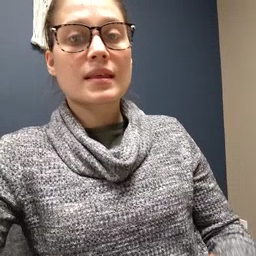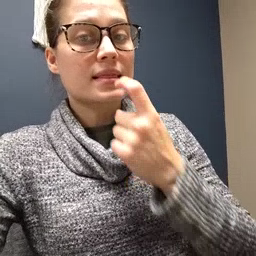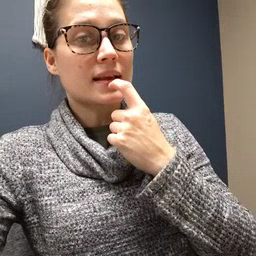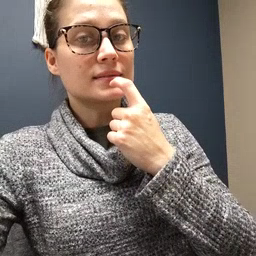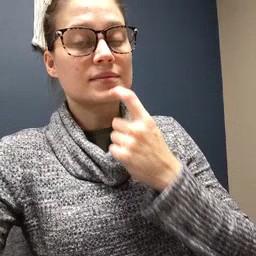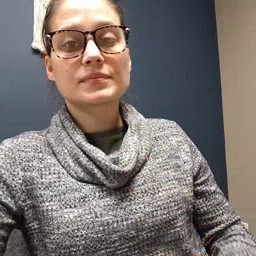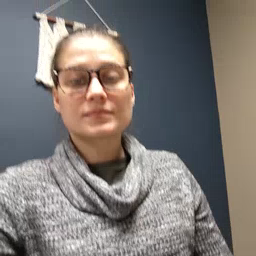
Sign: glasswindow